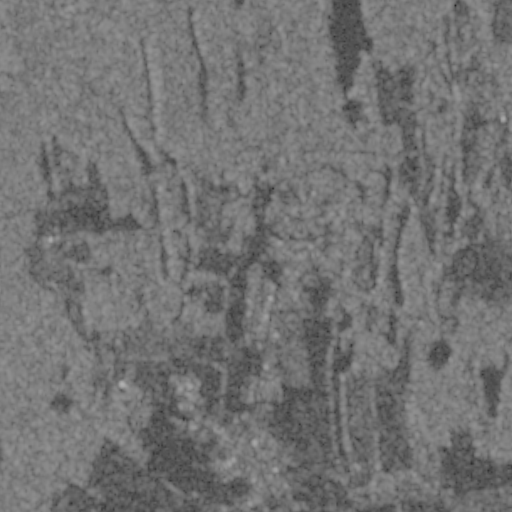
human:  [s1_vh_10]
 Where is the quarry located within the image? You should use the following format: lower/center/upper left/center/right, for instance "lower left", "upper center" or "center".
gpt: The quarry is located in the lower left of the image.
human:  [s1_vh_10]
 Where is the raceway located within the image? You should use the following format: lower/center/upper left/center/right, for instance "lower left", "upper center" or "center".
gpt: The raceway is located in the upper right of the image.
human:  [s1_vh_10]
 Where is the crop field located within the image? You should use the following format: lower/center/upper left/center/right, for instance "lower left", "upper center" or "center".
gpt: There is no crop field in the image.

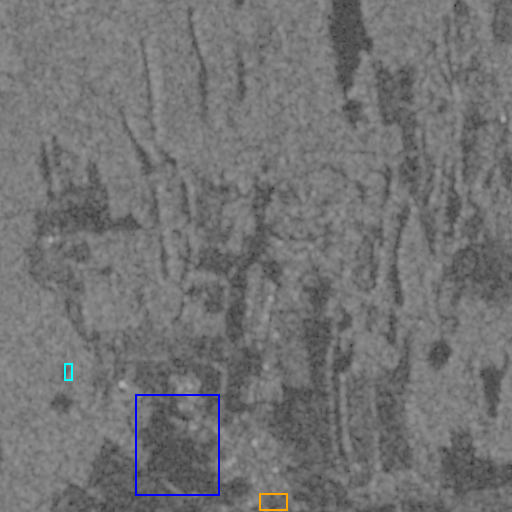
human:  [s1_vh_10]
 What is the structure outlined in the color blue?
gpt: The structure outlined in blue is a crop field.
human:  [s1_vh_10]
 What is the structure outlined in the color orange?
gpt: The structure outlined in orange is a park.
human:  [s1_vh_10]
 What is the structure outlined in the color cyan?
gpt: The structure outlined in cyan is a quarry.
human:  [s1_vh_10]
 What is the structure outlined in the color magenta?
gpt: There is no magenta outline.